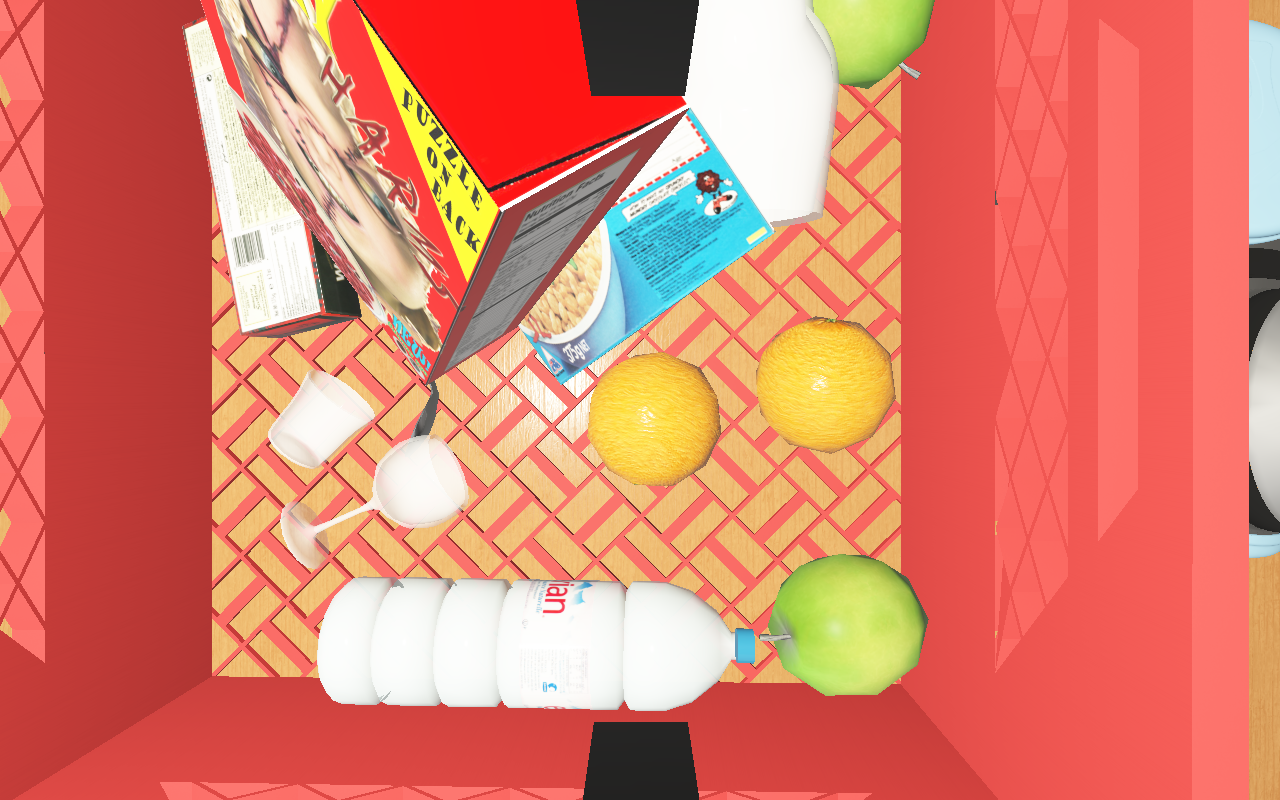
Objects in the scene:
orange
orange
plate
jam jar
cereal box
cereal box